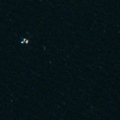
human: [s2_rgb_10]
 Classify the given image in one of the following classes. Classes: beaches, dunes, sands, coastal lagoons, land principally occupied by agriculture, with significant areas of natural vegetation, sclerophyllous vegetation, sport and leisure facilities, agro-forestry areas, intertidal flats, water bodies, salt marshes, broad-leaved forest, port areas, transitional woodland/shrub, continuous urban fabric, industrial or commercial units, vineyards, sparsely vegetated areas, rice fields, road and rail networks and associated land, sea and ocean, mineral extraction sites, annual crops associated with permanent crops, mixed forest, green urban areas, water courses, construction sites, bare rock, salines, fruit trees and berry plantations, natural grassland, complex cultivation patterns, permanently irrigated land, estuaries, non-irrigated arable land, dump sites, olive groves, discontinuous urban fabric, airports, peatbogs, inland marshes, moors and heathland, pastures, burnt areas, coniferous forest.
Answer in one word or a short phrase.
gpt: sea and ocean